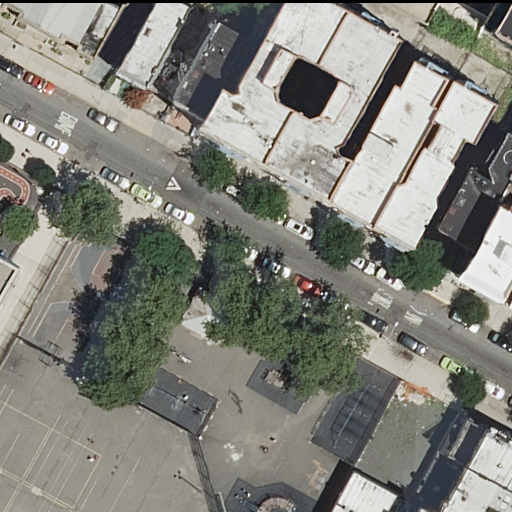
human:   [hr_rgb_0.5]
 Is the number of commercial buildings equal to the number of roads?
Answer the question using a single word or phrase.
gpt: no

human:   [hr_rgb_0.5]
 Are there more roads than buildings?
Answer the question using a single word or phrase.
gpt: no

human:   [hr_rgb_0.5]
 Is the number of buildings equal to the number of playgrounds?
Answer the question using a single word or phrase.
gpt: no

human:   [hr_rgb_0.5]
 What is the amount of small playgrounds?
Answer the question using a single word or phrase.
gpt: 0

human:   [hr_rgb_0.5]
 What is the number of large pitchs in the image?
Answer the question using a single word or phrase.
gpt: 0

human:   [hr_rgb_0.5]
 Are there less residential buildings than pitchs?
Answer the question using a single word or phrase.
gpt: no

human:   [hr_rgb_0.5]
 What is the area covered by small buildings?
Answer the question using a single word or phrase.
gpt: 204m2

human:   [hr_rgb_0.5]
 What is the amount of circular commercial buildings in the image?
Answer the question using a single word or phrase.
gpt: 0

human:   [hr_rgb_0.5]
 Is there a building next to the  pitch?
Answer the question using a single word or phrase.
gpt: yes

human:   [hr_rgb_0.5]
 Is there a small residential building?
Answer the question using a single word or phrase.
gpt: yes

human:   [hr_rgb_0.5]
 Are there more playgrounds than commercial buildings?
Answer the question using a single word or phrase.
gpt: yes

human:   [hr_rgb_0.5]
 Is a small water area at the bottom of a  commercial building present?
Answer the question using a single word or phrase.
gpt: no

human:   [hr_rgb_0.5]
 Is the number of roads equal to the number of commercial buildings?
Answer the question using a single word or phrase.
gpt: no

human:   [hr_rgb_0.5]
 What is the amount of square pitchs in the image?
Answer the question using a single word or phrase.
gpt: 0

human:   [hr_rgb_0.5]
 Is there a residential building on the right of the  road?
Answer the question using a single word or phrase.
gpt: yes

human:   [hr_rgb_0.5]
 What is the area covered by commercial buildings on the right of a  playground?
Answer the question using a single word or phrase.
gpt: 0m2

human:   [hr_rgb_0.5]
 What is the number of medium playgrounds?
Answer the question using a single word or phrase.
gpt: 1

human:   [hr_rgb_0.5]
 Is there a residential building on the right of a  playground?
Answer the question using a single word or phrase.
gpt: yes

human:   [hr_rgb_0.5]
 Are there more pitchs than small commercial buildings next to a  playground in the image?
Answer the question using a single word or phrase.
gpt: yes

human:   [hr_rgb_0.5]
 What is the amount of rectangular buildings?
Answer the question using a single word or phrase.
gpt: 11

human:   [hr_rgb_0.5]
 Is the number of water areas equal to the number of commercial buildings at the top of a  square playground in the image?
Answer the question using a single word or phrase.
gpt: yes

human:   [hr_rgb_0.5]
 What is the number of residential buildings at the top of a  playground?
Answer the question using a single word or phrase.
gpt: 12

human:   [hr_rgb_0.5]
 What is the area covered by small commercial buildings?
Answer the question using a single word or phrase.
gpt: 0m2

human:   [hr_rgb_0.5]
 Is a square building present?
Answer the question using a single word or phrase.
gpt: no

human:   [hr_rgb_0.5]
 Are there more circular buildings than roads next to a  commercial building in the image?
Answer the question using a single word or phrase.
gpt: no

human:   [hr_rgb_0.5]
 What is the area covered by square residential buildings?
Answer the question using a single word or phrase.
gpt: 0m2

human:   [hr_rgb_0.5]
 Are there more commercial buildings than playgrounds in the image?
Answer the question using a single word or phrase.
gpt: no

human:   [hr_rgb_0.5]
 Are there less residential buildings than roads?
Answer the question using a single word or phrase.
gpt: no

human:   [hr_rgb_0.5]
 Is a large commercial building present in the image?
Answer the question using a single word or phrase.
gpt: no

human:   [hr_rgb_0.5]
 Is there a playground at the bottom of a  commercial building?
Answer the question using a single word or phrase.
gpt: no

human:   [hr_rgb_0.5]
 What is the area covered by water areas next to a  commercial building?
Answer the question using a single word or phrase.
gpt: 0m2

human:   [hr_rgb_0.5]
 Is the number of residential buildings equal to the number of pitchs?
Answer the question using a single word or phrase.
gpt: no

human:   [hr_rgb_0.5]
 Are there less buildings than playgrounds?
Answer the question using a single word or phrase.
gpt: no

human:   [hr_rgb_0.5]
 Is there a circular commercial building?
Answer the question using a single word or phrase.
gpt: no

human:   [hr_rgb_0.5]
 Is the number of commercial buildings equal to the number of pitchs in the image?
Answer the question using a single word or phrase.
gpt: no

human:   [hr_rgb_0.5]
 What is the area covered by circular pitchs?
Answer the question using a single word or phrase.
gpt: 0m2